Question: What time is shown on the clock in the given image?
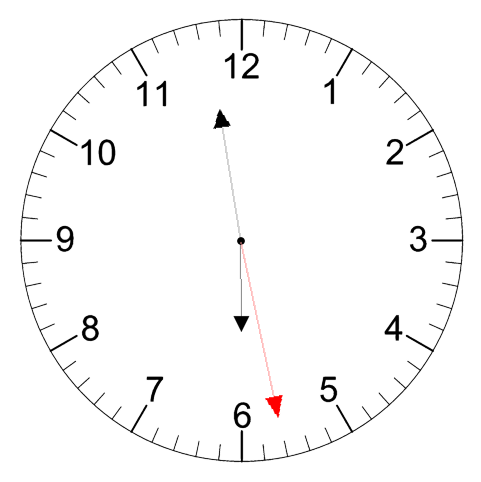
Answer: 05:58:28